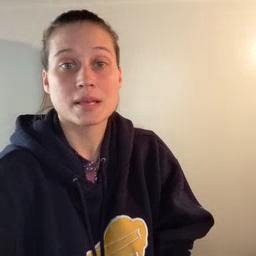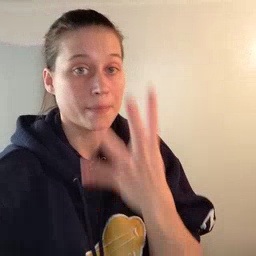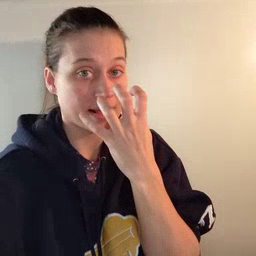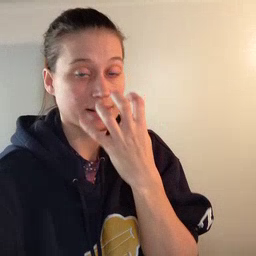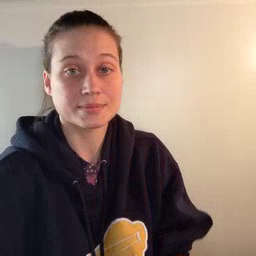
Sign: mad